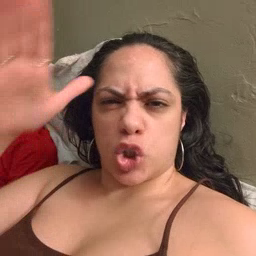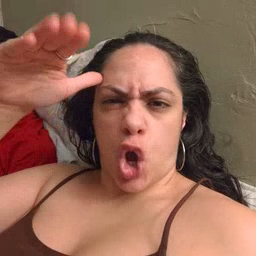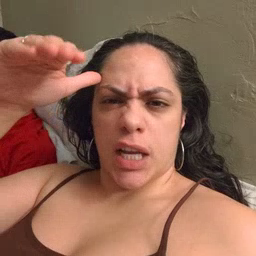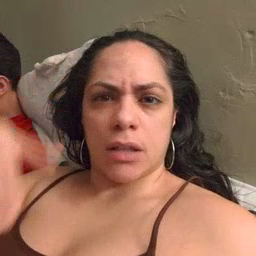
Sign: donkey